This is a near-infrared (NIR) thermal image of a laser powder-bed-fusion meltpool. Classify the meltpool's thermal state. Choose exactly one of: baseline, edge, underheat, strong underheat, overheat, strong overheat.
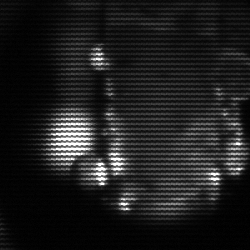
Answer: strong underheat